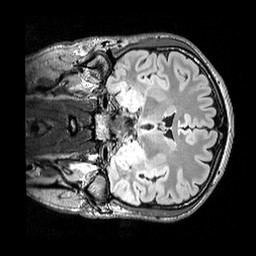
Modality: FLAIR
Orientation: coronal
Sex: male
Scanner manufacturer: siemens
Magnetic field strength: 3 T
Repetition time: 5 s
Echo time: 0.395 s